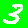
Digit: 3